五年级 · 度量几何学
答案: 一块平行四边形的广告牌, 底是20.答案: 下图是由一副七巧板拼出的正方形, 边长为 20 厘米。

(1) 阴影部分(1)的面积是多少?

(2) 阴影部分(2)的面积是多少?22.答案: 一块平行四边形的菜地 (如图) 。三角的部分种萝卜, 萝卜地的面积为 30 平方米, 梯形的部分种芹菜。芹菜地的面积是多少平方米?

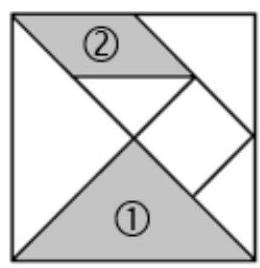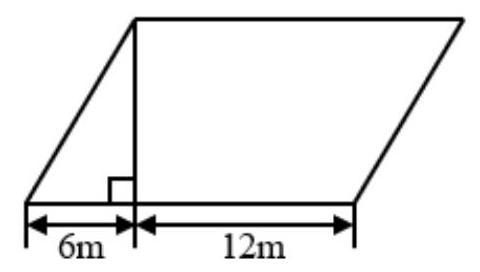
答案: 26.6 千克【分析】根据“平行四边形的面积 $=$ 底 $	imes$ 高”表示出这块广告牌的面积, 需要油漆的质量 $=$ 这块广告牌的面积 $	imes$ 每平方米广告牌需要油漆的质量, 据此解答。【详解】 $9.5 	imes 5.6 	imes 0.5$$=53.2 	imes 0.5$$=26.6$ (千克)答: 至少需要准备 26.6 千克油漆。